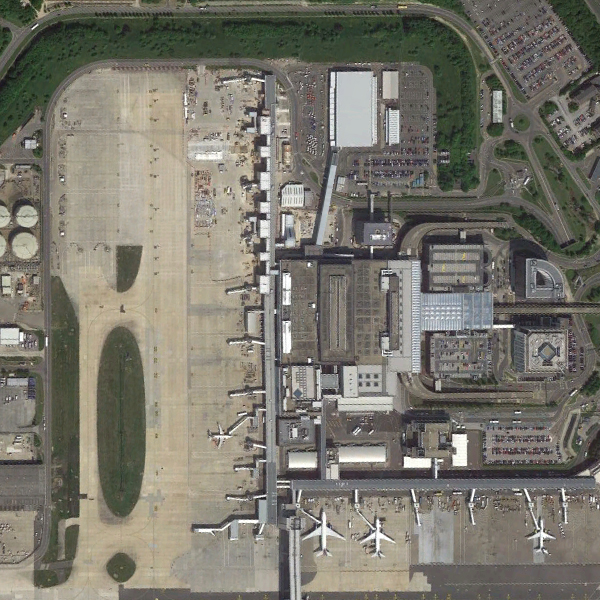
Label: Airport